Interaction volume radius: 10 \u00c5
Interaction volume height: 10 \u00c5
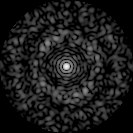
Disorder parameter: 0.8312